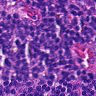
Metastatic tissue present: no